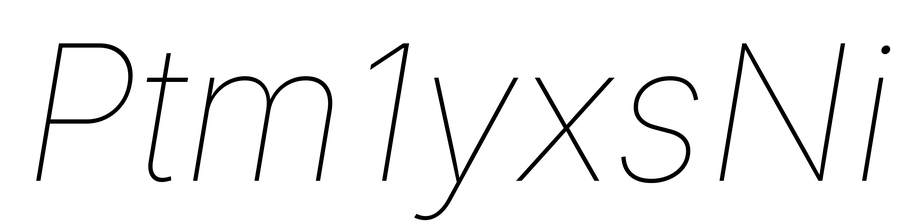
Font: Inter-Italic_Thin_Italic